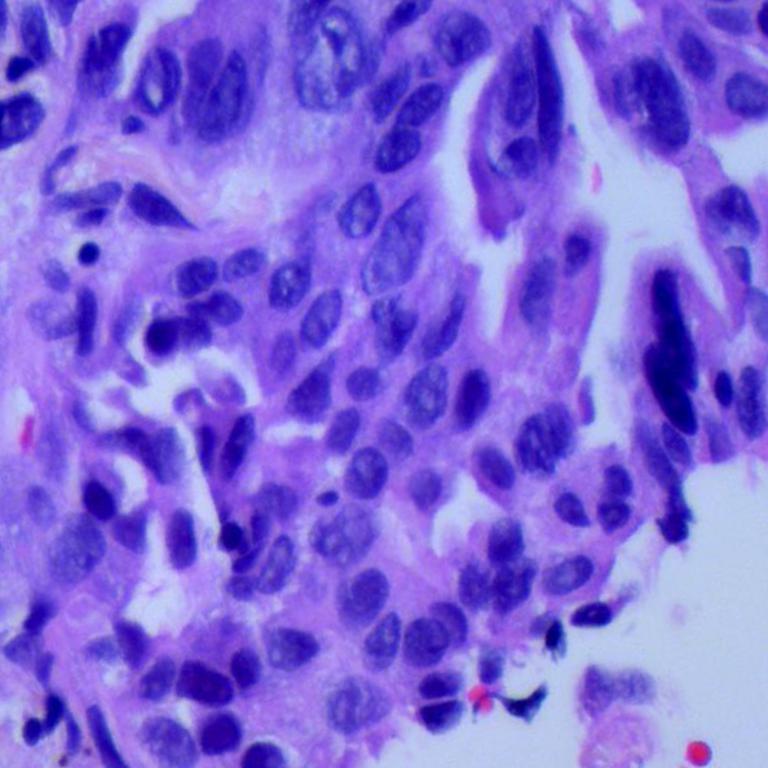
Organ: lung
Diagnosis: adenocarcinomas